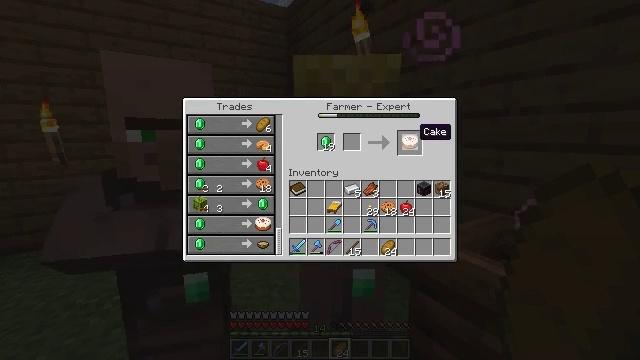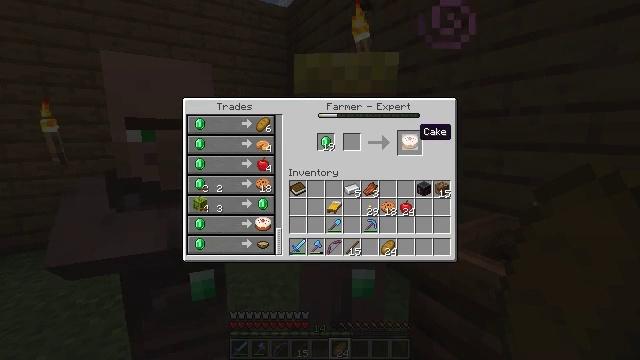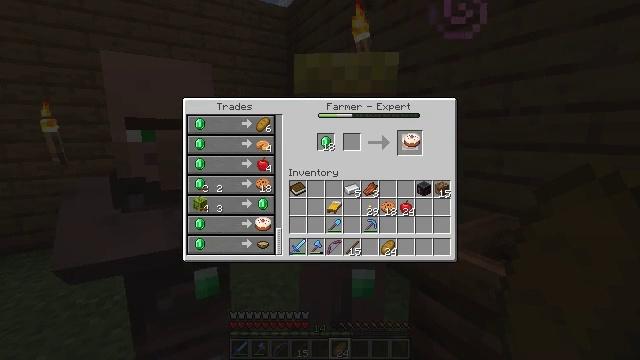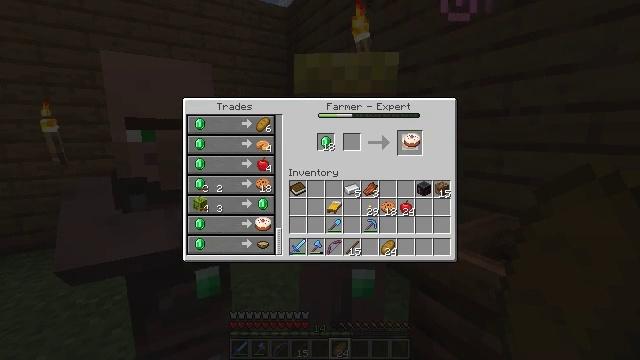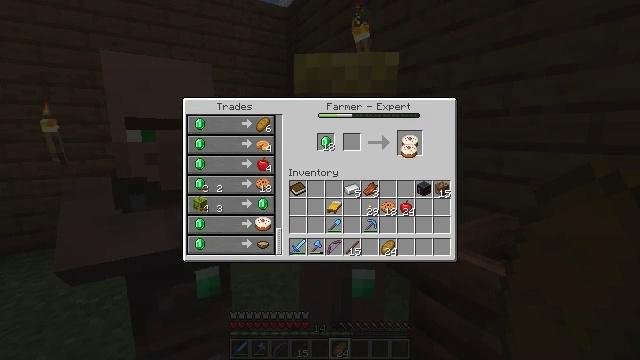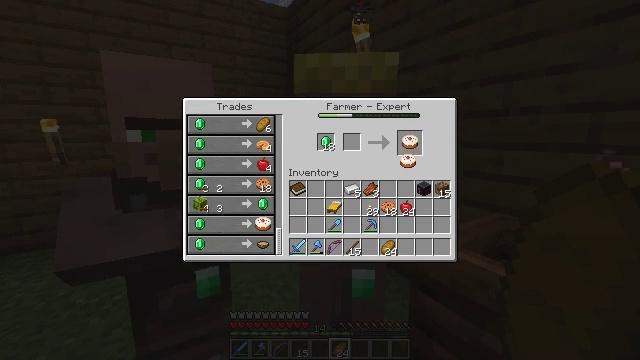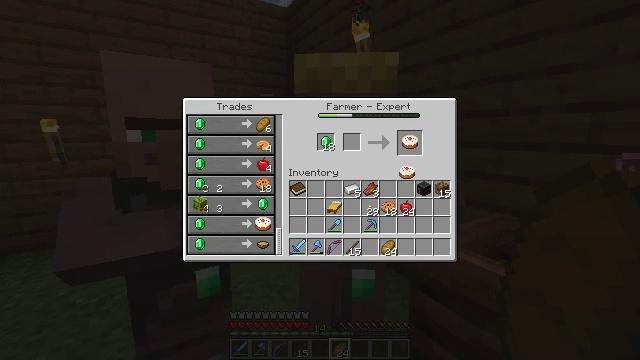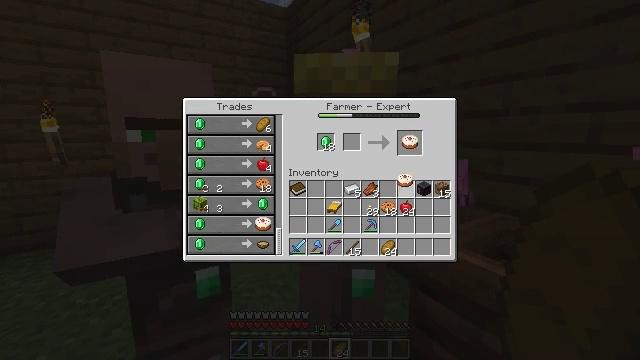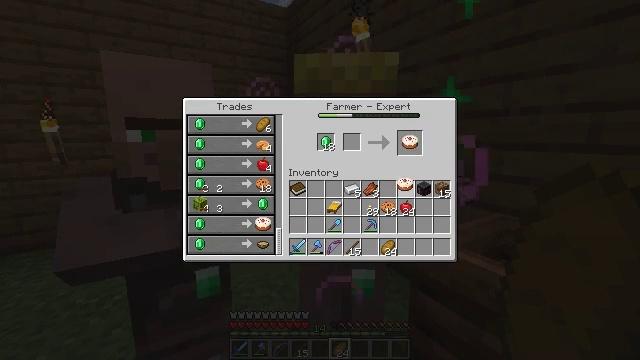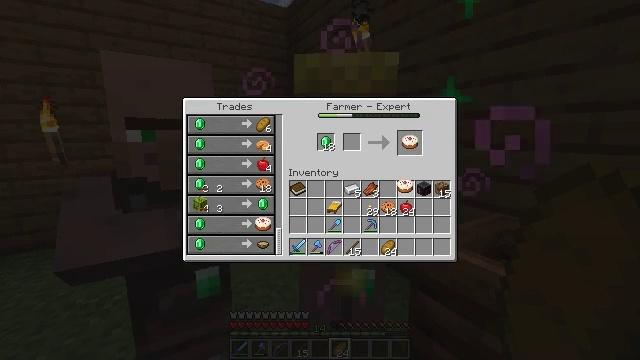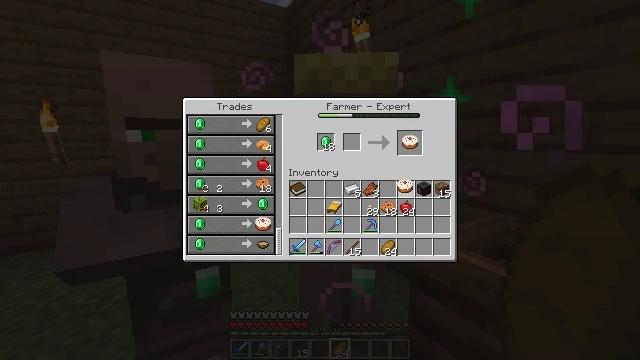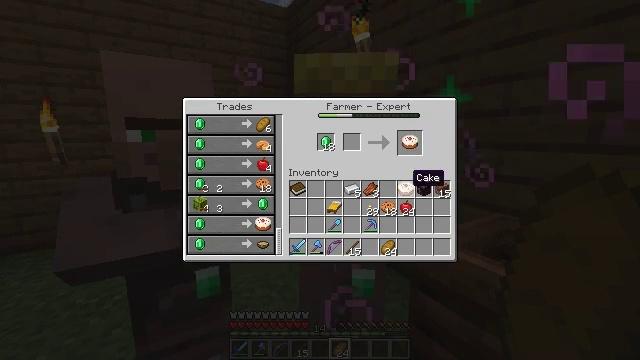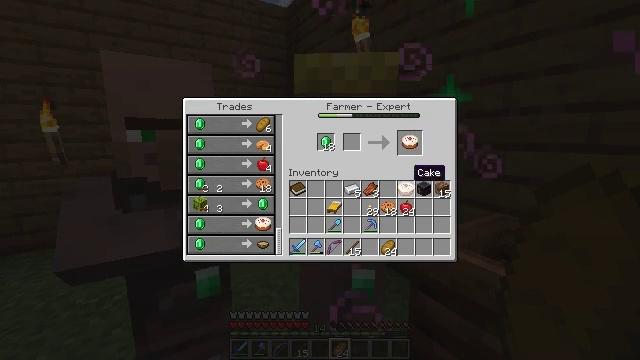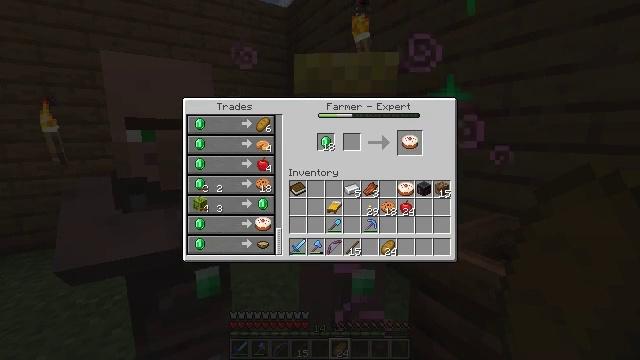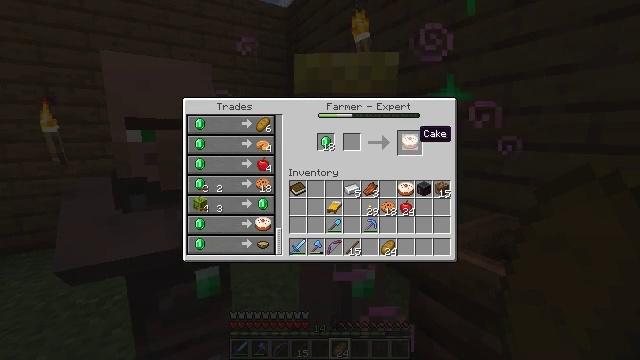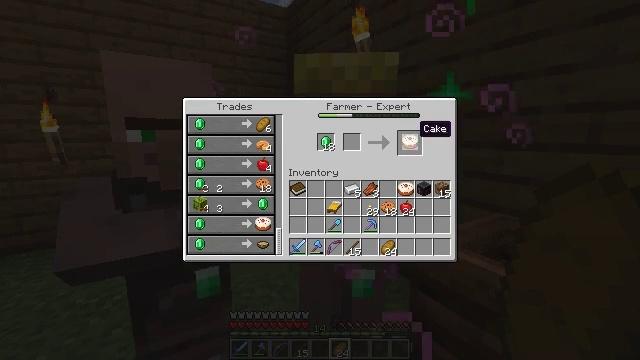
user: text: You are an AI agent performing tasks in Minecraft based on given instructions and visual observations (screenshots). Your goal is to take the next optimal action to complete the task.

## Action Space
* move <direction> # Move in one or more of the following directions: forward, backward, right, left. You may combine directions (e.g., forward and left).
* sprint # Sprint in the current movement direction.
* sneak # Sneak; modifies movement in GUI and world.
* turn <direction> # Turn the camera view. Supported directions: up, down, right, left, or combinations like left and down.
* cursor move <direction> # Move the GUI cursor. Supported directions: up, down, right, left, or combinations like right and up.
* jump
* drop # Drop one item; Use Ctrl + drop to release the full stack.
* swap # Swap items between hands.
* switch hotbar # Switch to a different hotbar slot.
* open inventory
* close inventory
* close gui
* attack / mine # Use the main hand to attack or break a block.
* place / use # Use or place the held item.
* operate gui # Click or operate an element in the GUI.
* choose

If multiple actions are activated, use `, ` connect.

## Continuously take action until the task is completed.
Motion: motion action
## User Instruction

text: Craft a cake.
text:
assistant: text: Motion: no_op
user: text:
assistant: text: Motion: operate gui
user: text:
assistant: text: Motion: operate gui
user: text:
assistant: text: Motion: cursor move down
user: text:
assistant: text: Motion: cursor move down
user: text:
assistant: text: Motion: cursor move down
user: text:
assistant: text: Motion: cursor move down
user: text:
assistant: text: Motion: no_op
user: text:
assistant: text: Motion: operate gui
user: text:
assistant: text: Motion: operate gui
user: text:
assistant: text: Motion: no_op
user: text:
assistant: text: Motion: no_op
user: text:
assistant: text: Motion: cursor move up
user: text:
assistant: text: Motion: cursor move up
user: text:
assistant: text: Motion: no_op
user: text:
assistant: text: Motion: no_op
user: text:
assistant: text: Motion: operate gui
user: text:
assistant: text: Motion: operate gui
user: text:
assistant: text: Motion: cursor move down
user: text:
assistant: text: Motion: cursor move down
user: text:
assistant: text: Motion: cursor move down
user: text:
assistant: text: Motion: no_op
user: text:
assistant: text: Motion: cursor move left
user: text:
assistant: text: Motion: no_op
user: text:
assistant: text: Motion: operate gui
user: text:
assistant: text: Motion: operate gui
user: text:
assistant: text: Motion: operate gui
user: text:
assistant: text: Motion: cursor move right and up
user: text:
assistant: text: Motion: cursor move right and up
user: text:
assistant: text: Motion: cursor move up